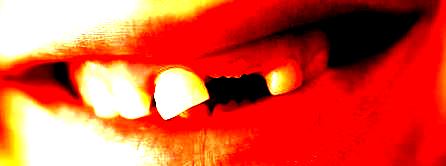
Condition: hypodontia